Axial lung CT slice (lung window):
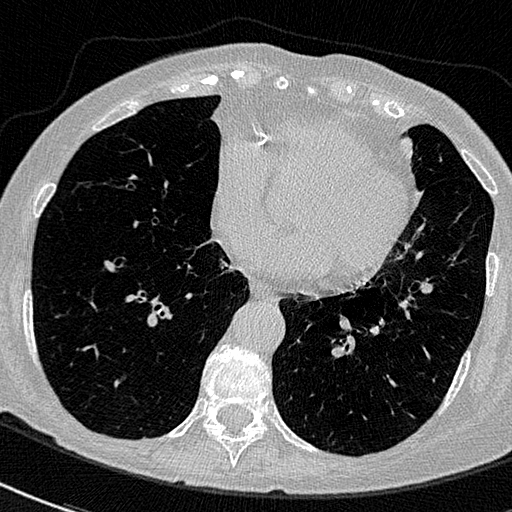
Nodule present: no